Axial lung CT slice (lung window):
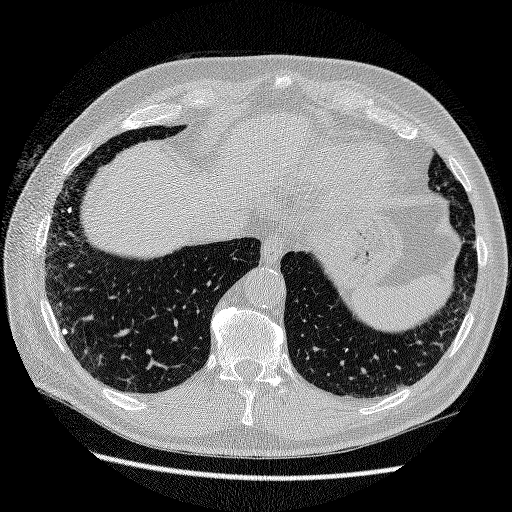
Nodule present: yes
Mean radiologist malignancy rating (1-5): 1